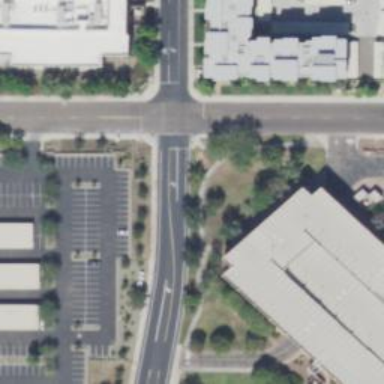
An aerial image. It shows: Solid stop line on the road marking.